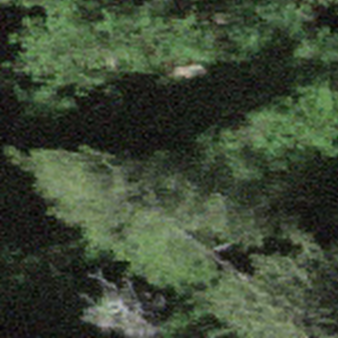
Label: other